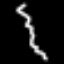
Label: squiggle